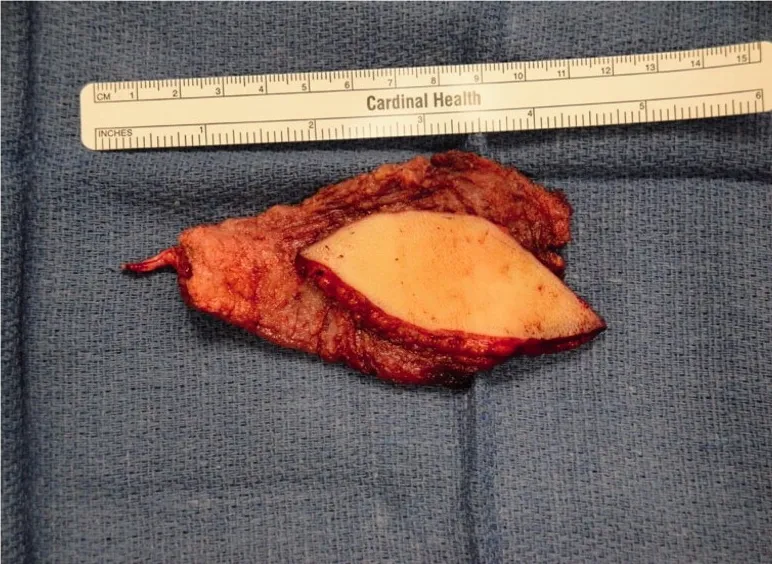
Intra-operative photograph of the latissimus dorsi flap after dissection and before anastomosis and inset.
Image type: medical_photograph (other_medical_photograph)